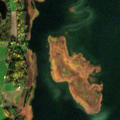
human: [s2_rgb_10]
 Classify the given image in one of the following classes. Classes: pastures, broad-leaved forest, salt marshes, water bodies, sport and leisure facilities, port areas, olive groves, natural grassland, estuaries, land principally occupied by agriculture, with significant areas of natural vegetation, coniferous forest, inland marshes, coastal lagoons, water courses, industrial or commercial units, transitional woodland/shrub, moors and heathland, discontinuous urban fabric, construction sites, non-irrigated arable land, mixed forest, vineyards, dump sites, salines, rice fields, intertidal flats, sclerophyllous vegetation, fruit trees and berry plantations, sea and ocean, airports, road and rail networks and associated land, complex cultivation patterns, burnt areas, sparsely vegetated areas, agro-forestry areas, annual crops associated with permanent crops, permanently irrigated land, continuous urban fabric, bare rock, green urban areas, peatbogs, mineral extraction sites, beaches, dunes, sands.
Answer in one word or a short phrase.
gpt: mixed forest, water bodies